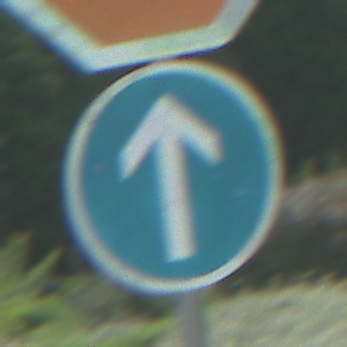
Verkehrszeichen: VorgeschriebeneFahrtrichtungGeradeaus
Zusatzzeichen oben: Stop
Umgebung: Outdoor, Nature
Tageszeit: Midday
Wetter: PartlyCloudy
Licht: Natural
Jahreszeit: NotSpecified
Kontrast: HighContrast